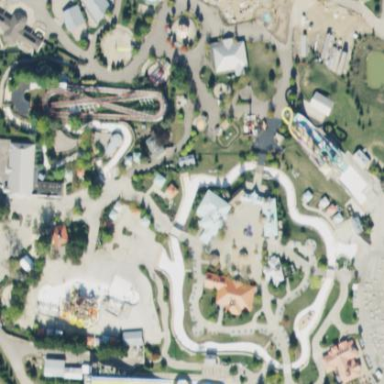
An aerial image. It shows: Water park.